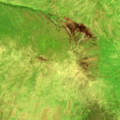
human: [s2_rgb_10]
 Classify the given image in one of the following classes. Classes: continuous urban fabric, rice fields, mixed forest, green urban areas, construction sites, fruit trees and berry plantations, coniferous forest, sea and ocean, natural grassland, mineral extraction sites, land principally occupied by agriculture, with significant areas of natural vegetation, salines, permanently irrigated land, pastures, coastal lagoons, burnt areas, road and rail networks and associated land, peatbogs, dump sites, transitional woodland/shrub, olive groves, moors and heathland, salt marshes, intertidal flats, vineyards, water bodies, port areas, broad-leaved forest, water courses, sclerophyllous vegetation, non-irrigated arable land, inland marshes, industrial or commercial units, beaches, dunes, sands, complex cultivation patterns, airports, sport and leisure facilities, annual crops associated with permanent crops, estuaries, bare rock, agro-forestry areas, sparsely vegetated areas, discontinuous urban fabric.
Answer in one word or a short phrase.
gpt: moors and heathland, peatbogs